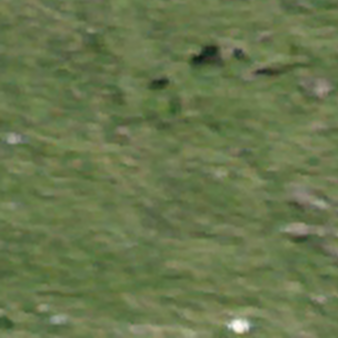
Label: other